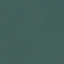
Land use / land cover class: SeaLake